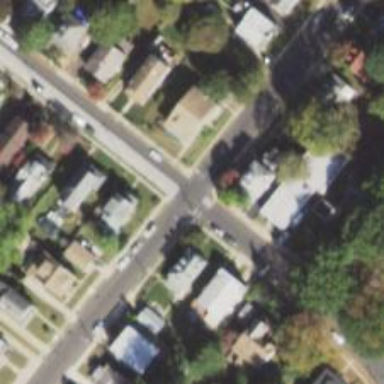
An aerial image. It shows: Road with stop sign.